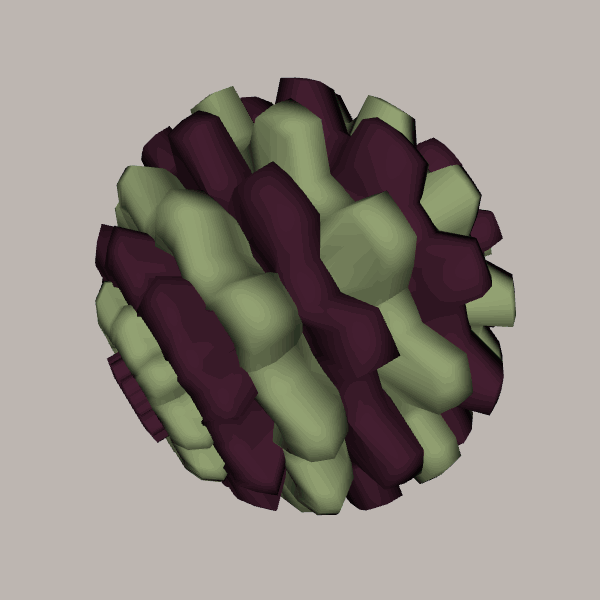
Background: light